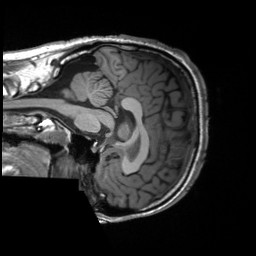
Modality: T1w
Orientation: sagittal
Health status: healthy
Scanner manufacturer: siemens
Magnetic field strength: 3 T
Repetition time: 2.3 s
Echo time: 0.00228 s